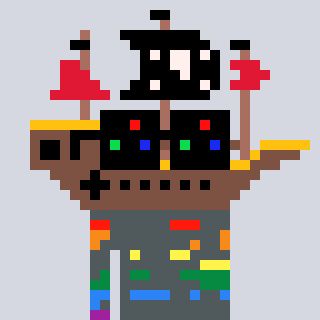
a pixel art character with square black sunglasses, a pirateship-shaped head and a grayscale-colored body on a cool background